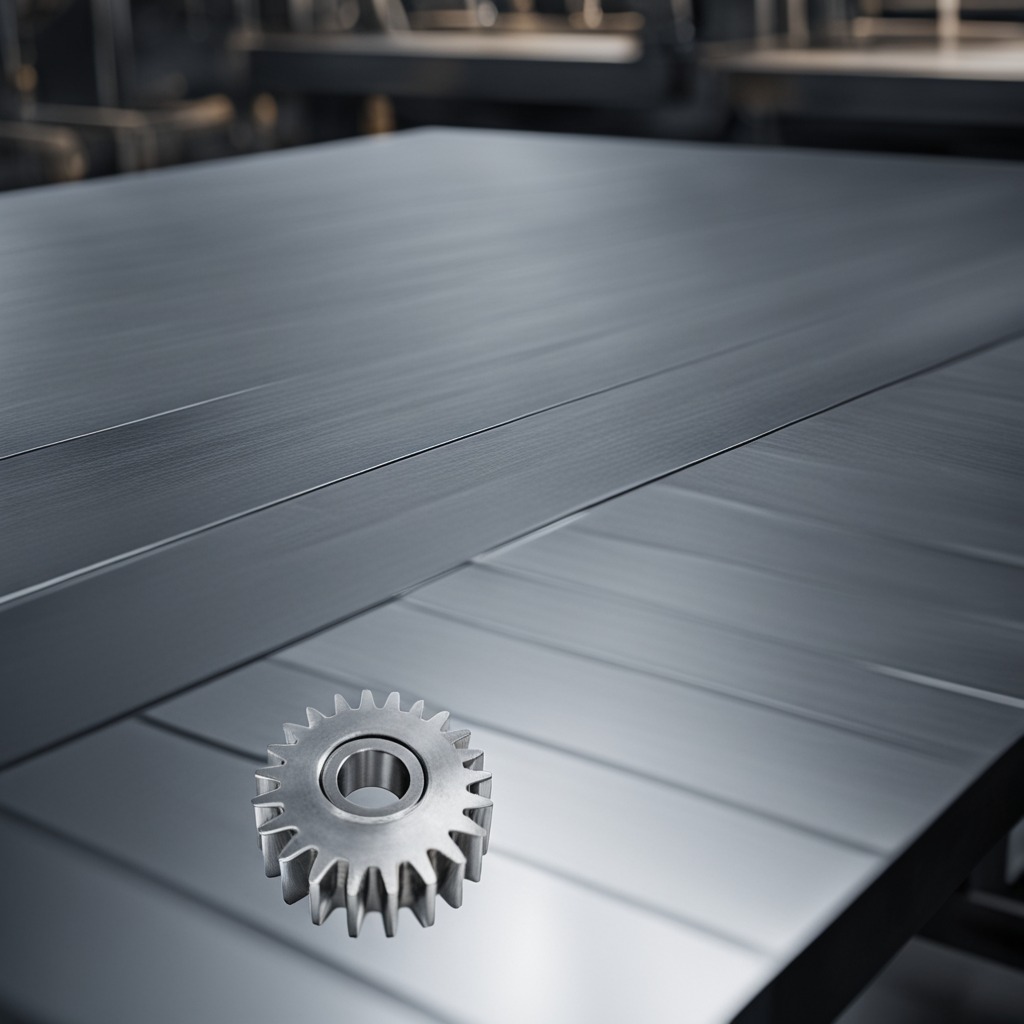
A steel gear with teeth lies on the cold steel table in a mining workshop.